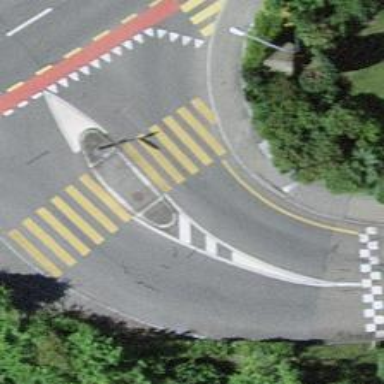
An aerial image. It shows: Uncontrolled zebra crossing with notable zebra markings.